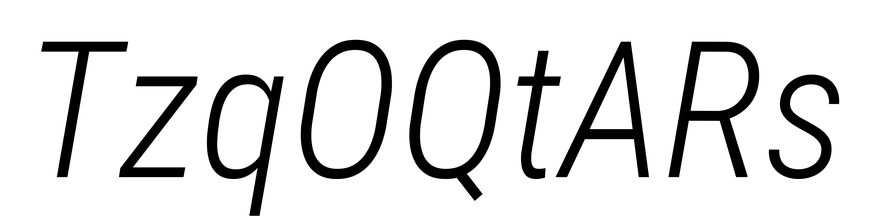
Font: Roboto-Italic_Condensed_Light_Italic